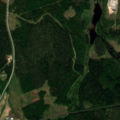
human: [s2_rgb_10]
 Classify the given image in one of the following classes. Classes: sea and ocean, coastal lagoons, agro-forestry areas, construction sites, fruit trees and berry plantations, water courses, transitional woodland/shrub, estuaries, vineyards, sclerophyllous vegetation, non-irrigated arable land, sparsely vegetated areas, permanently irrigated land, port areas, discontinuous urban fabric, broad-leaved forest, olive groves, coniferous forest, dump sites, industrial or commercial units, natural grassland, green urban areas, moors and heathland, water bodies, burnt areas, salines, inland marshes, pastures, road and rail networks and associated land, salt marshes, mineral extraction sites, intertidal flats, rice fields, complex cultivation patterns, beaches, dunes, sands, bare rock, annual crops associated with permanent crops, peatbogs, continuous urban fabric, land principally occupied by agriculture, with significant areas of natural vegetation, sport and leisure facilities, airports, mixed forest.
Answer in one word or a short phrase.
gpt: land principally occupied by agriculture, with significant areas of natural vegetation, coniferous forest, mixed forest, transitional woodland/shrub